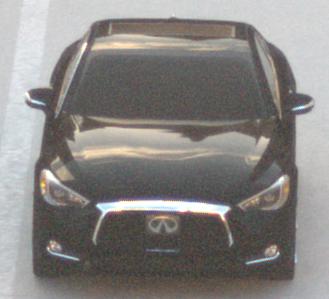
Make: Infiniti
Model: Q60 2.0t
Detailed model: Q60 (V37)
Model produced from: 2016/10
Model produced until: 2018/08
Doors: 2
Color: black
Road condition: dry road
Daytime: sunrise or sunset
Contrast: low contrast